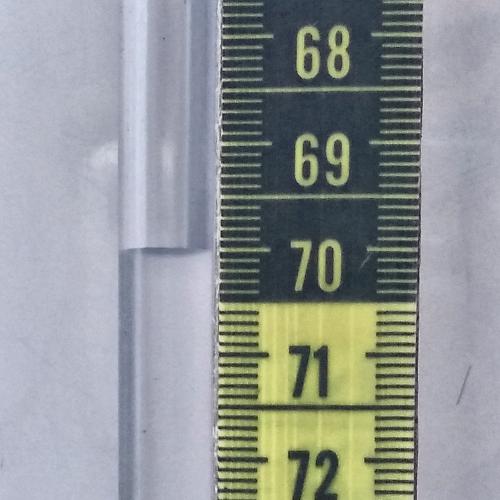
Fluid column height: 70.0 cm